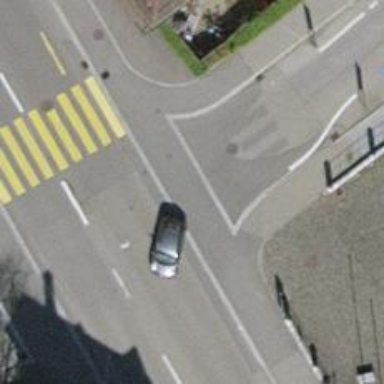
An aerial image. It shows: Zebra crossing on the road.